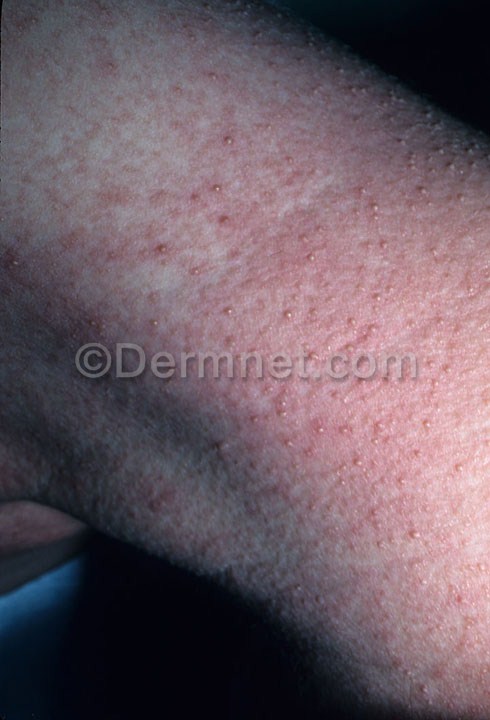
Disease: Exanthems and Drug Eruptions